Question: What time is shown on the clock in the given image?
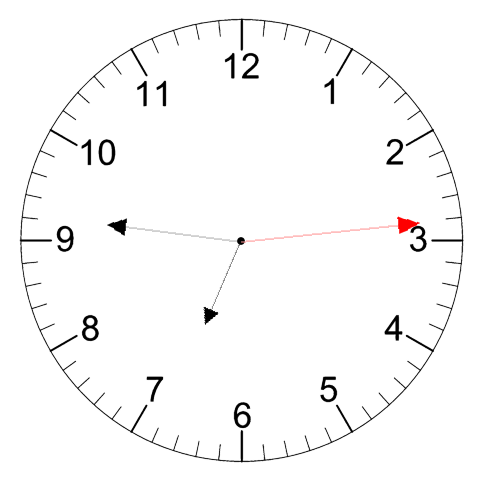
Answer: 06:46:14